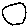
Label: circle